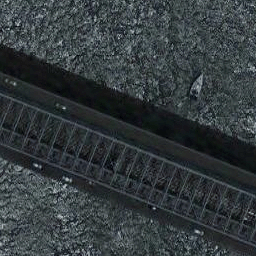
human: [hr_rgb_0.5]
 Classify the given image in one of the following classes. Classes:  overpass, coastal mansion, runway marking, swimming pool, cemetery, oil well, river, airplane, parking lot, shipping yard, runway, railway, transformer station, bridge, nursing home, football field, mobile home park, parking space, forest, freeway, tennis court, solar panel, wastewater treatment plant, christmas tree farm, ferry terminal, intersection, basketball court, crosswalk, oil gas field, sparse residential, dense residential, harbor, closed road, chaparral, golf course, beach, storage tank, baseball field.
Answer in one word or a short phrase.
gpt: bridge